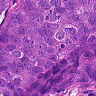
Metastatic tissue present: yes